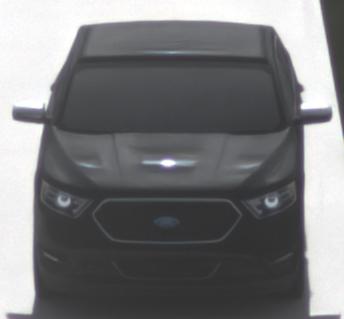
Make: Ford
Model: Taurus
Detailed model: SHO
Model produced from: 2012
Model produced until: 2019
Doors: 4
Color: black
Road condition: dry road
Daytime: morning or afternoon
Contrast: low contrast